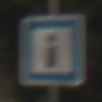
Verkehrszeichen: Informationsstelle
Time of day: MorningAfternoon
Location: Outdoor (Nature)
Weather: Clear
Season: Winter
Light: Natural